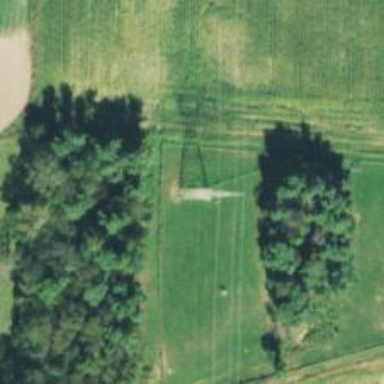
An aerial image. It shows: Lattice structure tower.